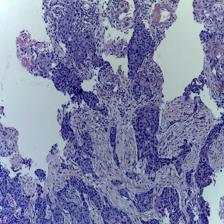
Diagnosis: OSCC